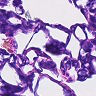
Metastatic tissue present: no